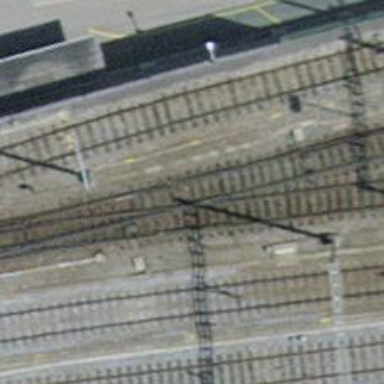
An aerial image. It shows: Single-track electrified railway yard with contact line electrification.